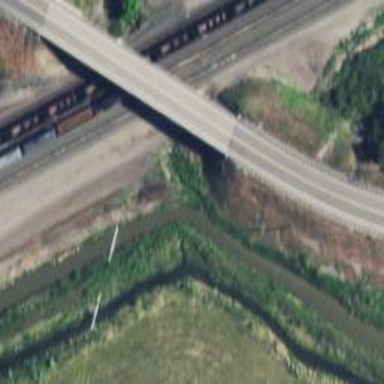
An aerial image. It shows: Primary highway crossing over bridge.